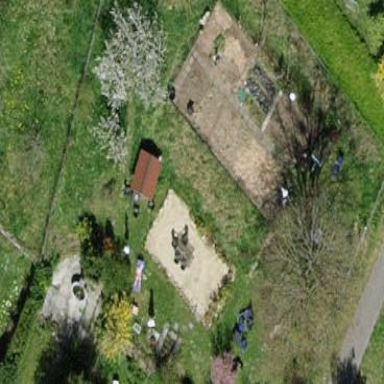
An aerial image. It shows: Garden area designated for leisure land.